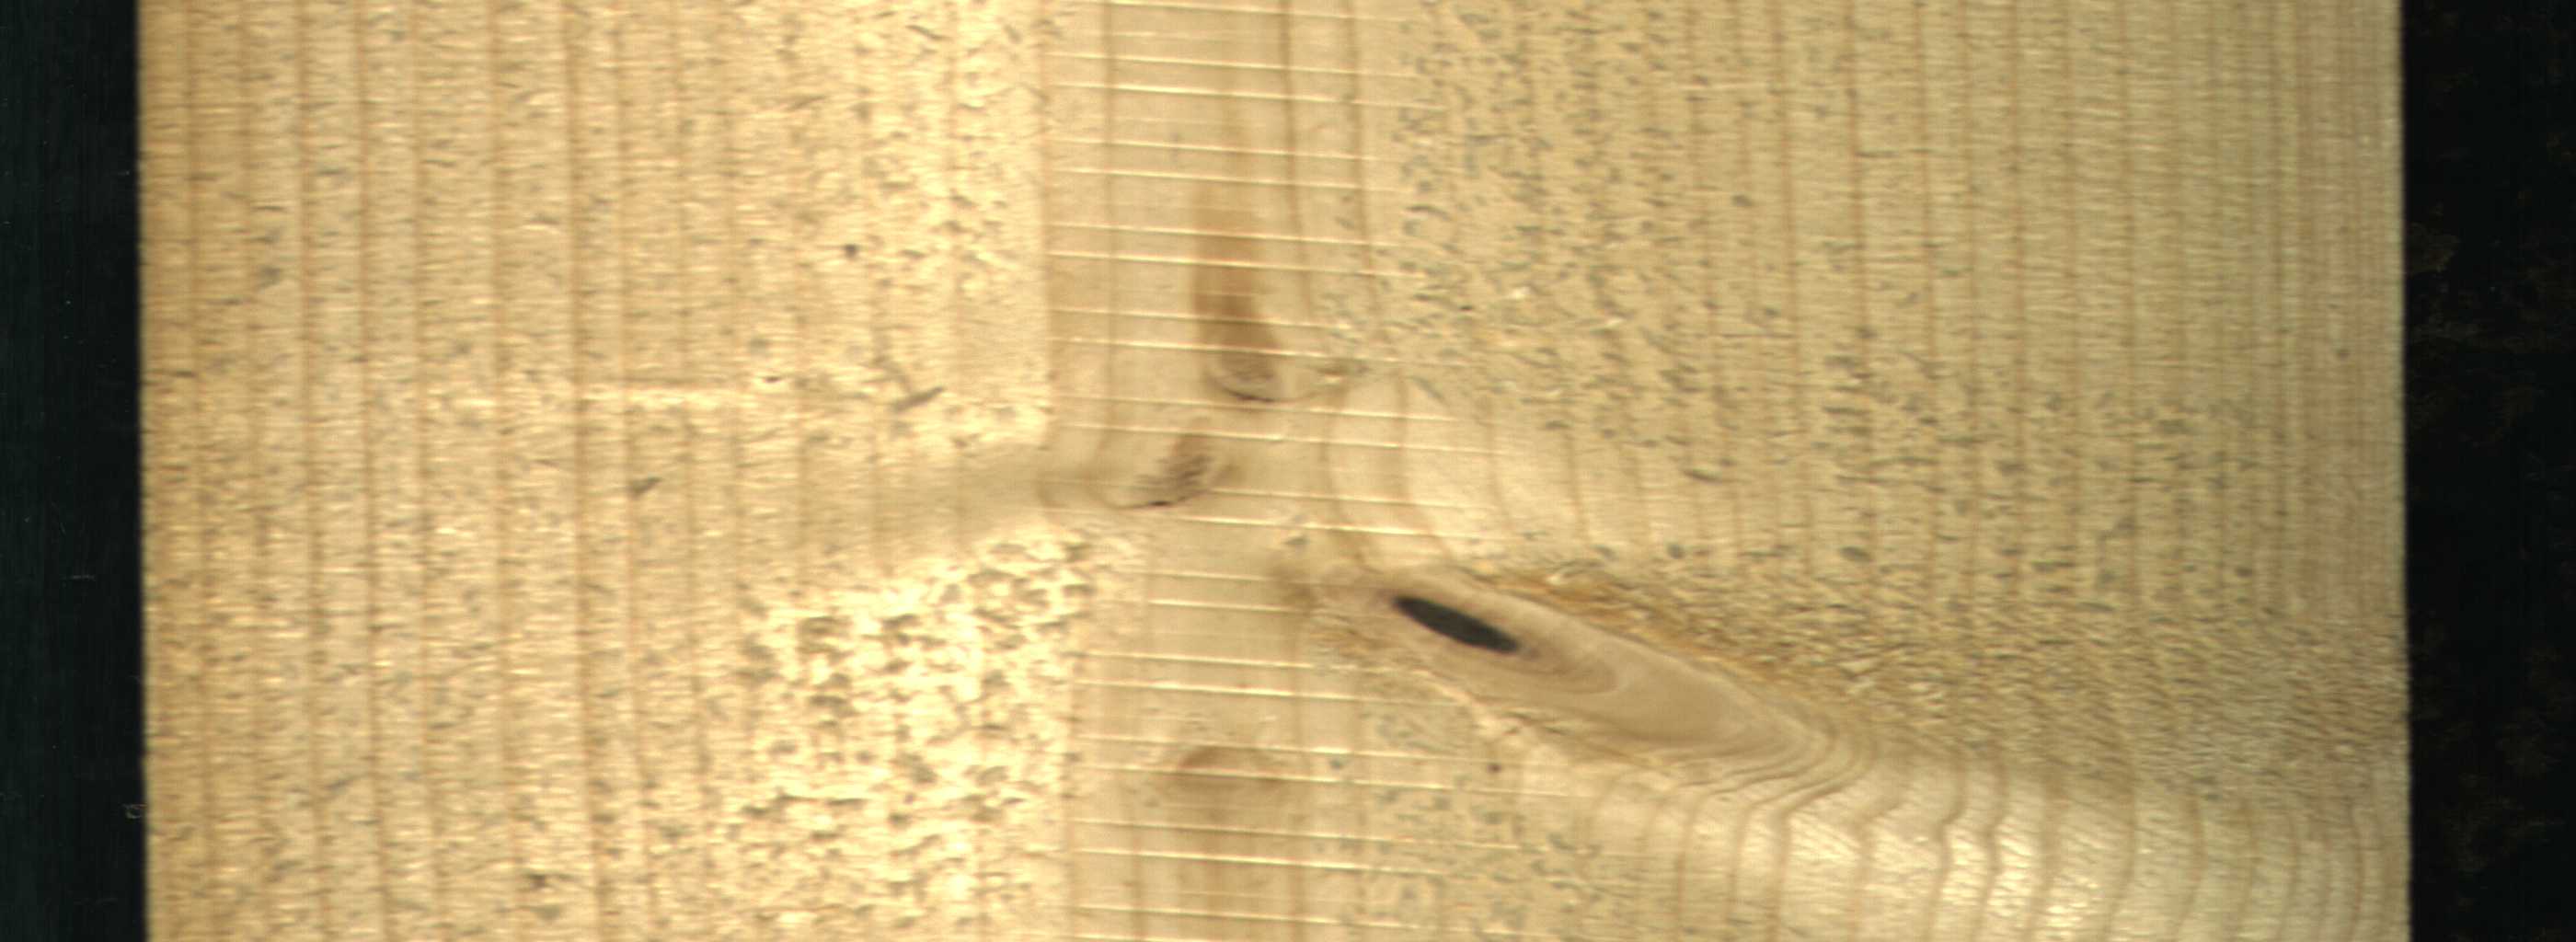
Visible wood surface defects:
Dead_Knot